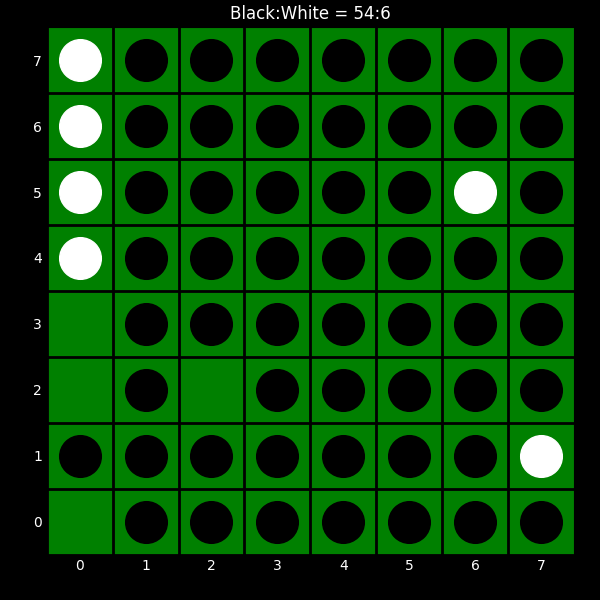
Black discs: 54
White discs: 6